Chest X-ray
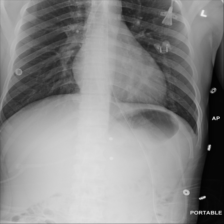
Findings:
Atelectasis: negative
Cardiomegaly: negative
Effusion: negative
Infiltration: negative
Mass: negative
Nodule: negative
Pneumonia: negative
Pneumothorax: negative
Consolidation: negative
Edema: negative
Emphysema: negative
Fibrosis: negative
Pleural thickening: negative
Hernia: negative